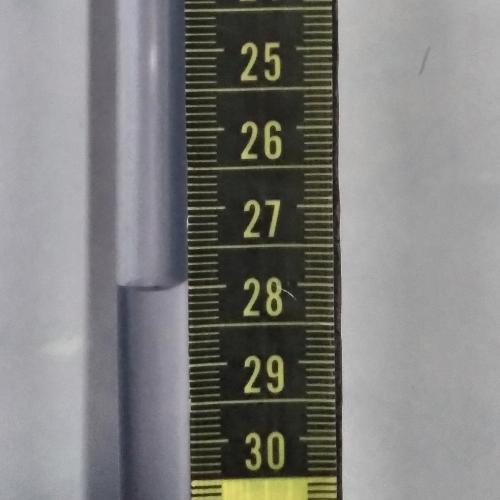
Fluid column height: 27.9 cm